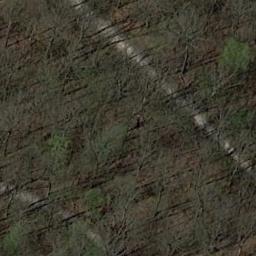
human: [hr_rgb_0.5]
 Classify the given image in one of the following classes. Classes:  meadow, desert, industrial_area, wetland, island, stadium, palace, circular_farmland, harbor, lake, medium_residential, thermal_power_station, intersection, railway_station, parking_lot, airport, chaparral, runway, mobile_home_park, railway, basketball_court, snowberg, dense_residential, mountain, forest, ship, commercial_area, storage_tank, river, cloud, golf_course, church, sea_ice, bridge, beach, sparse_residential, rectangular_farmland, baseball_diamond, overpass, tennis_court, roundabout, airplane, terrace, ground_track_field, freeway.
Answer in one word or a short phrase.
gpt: forest